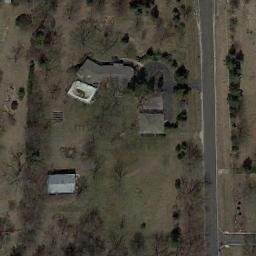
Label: sparse_residential